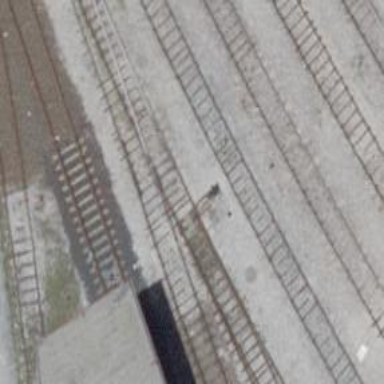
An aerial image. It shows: Single-track railway yard.